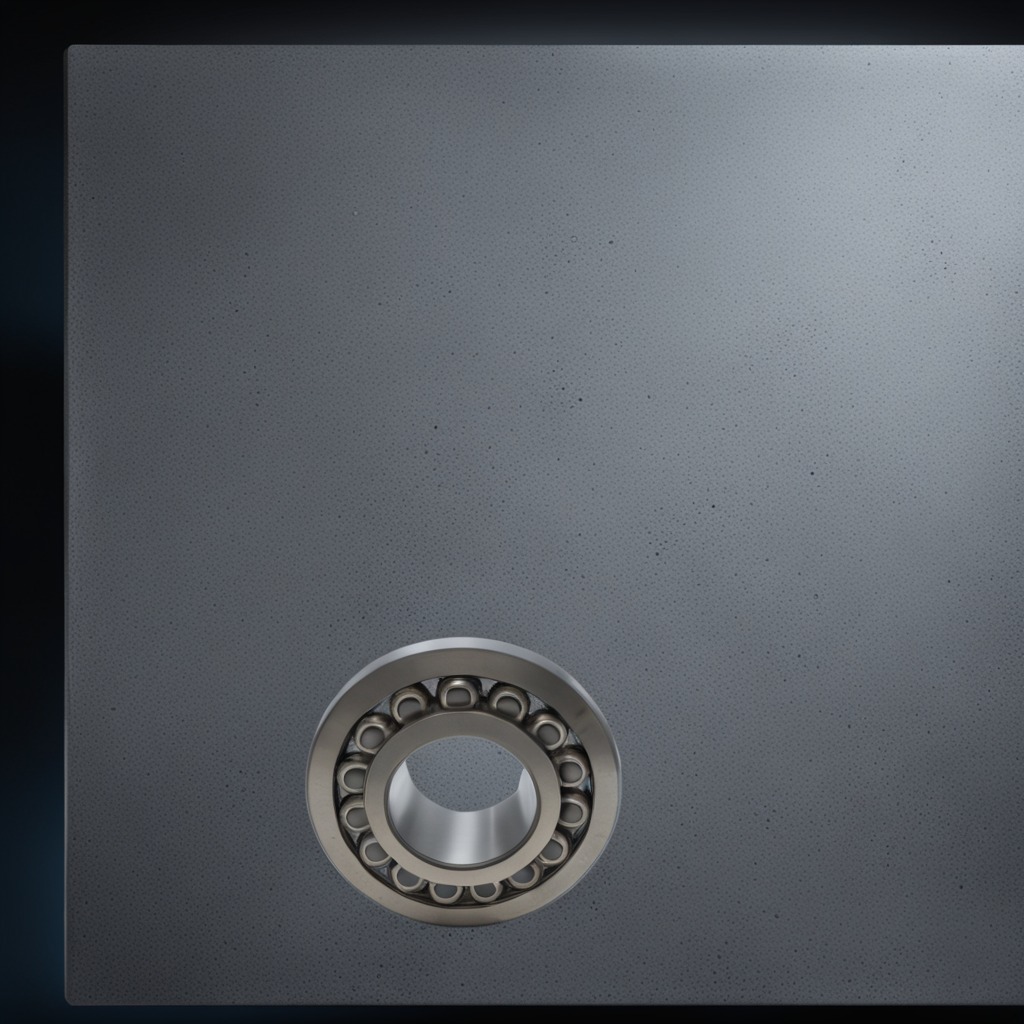
A metal ball bearing lies on a clean granite table inside a workshop at night.